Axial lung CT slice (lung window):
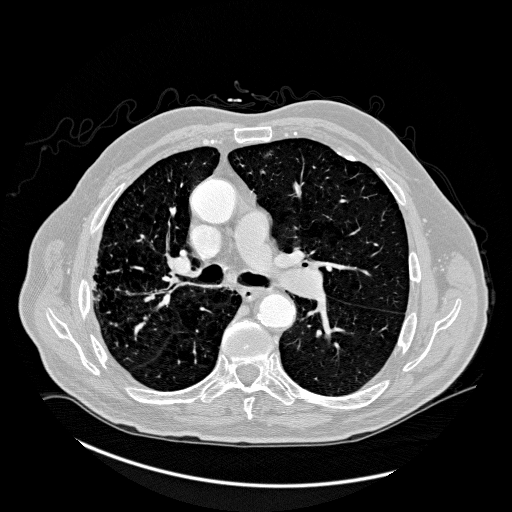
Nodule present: no